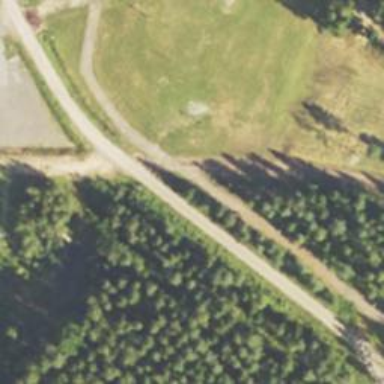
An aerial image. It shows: Path for classic and skating on piste.